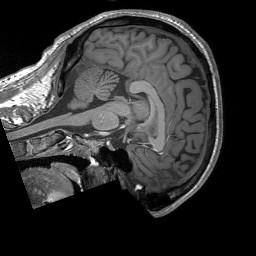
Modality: T1w
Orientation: sagittal
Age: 26
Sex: male
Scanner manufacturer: siemens
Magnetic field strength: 3 T
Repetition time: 1.9 s
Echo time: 0.00243 s